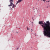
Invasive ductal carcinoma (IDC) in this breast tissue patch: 0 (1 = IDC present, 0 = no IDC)